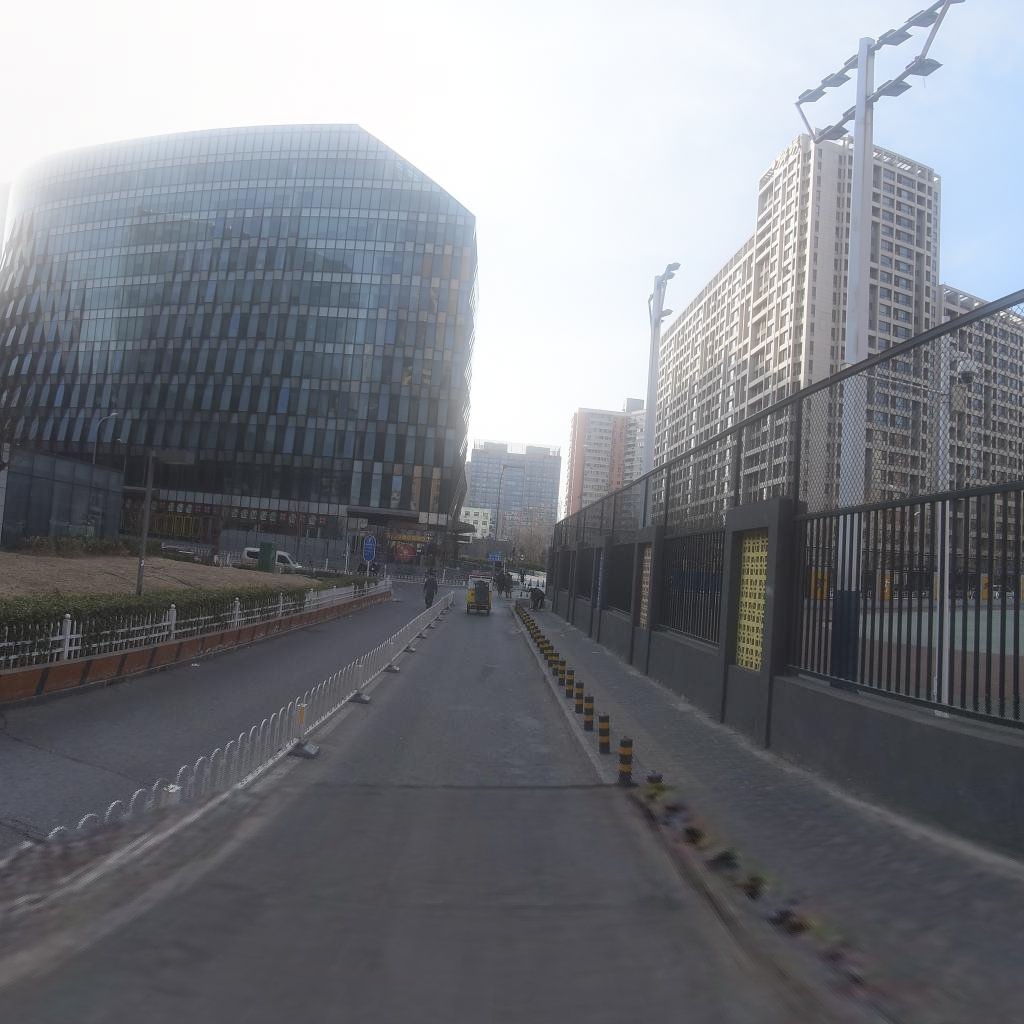
Region: Chaoyang
Road damage annotations: transverse crack